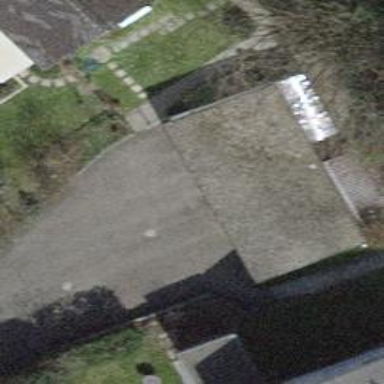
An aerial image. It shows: Garage building.